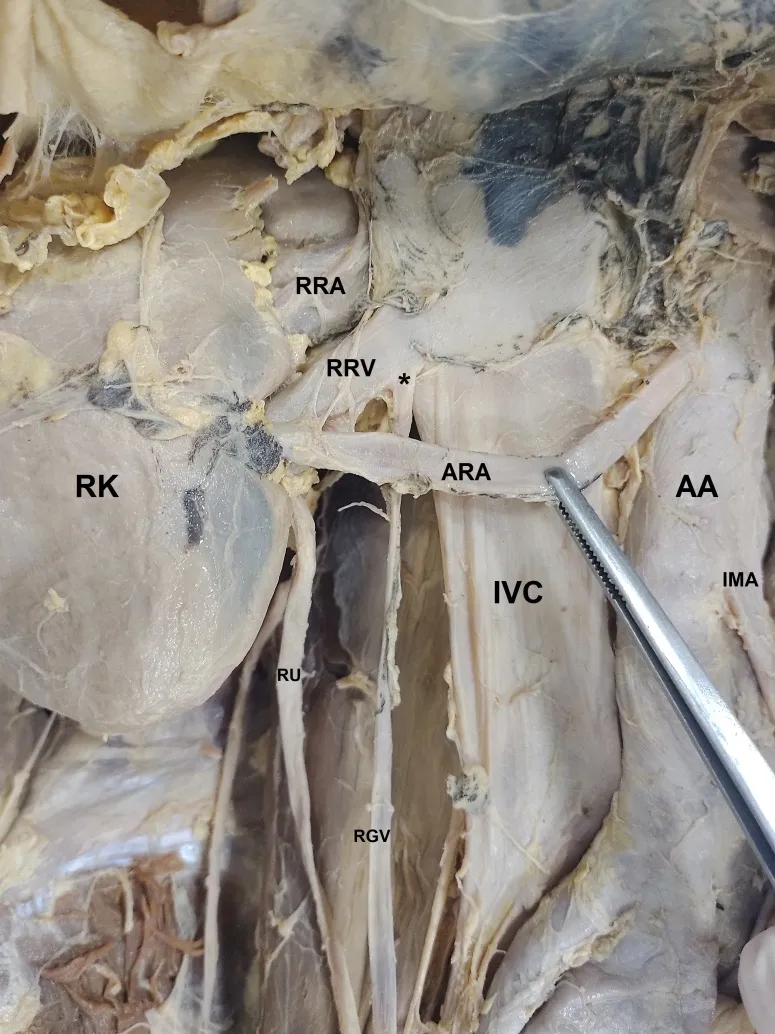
Anterior view of the right kidney and its blood vessels from Case 2. RK = Right kidney; IVC = Inferior vena cava; AA = abdominal aorta; RRV = Right renal vein; RRA = Right renal artery; ARA = Accessory renal artery; IMA = Inferior mesenteric artery; RU = Right ureter; RGV = Right gonadal vein; (*) point where the right gonadal vein empties at the junction of the right renal vein and the inferior vena cava.
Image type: radiology (ct)